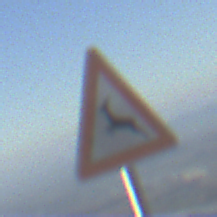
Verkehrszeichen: WildwechselRechts
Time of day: SunriseSunset
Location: Outdoor (Nature)
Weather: PartlyCloudy
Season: NotSpecified
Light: Natural